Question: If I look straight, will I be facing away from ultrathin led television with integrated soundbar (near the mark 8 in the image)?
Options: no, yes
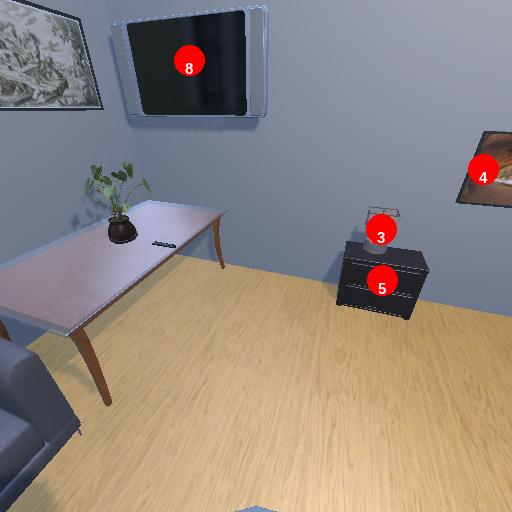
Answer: no